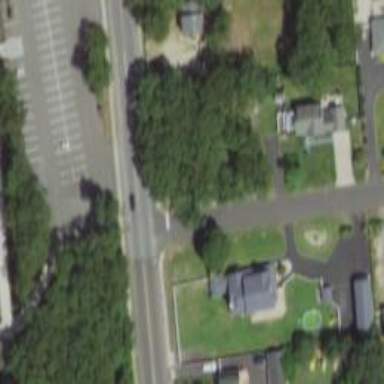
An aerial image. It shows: Unmarked crossing on footway.